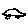
Label: car